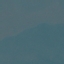
Land use / land cover: SeaLake